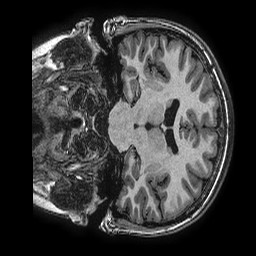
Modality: T1w
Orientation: coronal
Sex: female
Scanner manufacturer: ge
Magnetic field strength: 3 T
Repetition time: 0.0077 s
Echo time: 0.003436 s